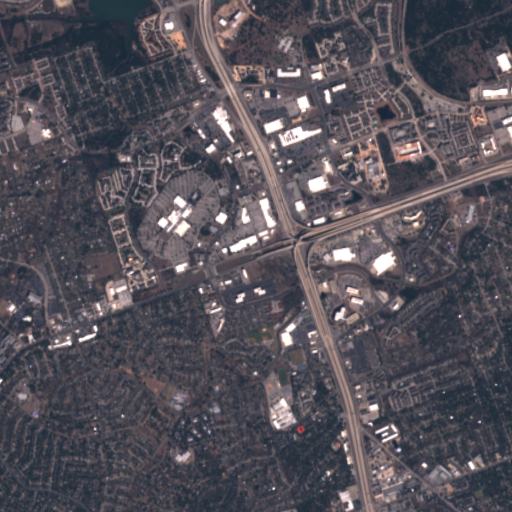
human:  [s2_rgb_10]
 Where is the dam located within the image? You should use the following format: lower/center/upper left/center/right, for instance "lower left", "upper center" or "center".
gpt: The dam is located in the upper left of the image.
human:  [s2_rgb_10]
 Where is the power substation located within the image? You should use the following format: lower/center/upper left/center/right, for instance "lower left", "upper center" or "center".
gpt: The power substation is located in the upper right of the image.
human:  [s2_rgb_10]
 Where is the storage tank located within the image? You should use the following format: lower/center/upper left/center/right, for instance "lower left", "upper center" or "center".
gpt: The storage tank is located in the lower center of the image.
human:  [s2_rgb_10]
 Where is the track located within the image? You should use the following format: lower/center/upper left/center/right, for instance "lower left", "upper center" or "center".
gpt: The track is located in the lower center of the image.
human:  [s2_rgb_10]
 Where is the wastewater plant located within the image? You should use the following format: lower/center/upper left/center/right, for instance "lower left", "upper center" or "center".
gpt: The wastewater plant is located in the center of the image.
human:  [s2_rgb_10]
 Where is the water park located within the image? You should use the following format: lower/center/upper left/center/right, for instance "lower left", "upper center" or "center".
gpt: The water park is located in the center right of the image.
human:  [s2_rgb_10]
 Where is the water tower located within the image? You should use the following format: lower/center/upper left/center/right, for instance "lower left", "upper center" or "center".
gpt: The water tower is located in the lower right of the image.
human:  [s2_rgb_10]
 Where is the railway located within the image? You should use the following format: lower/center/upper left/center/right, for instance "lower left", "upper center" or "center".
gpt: The railway is located in the upper right of the image.
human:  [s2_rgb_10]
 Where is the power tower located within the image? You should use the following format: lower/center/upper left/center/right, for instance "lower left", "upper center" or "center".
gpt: There is no power tower in the image.